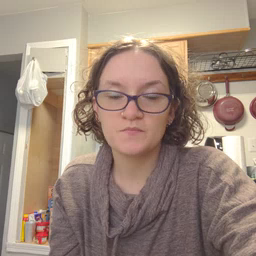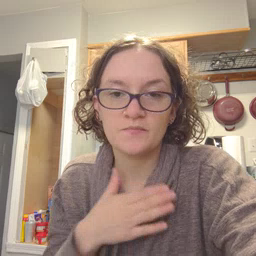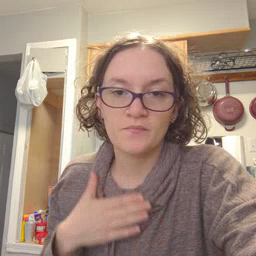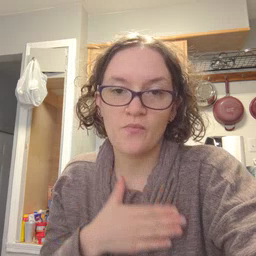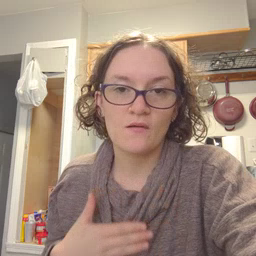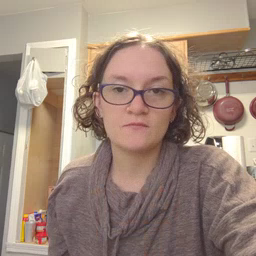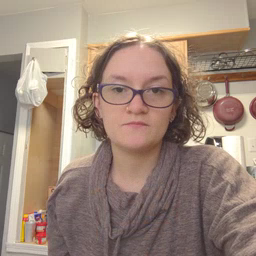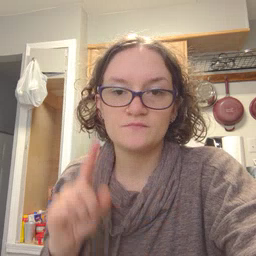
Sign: please